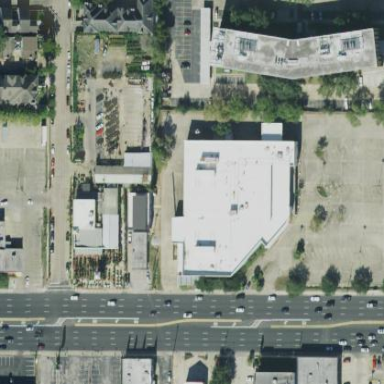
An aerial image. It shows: Retail building.